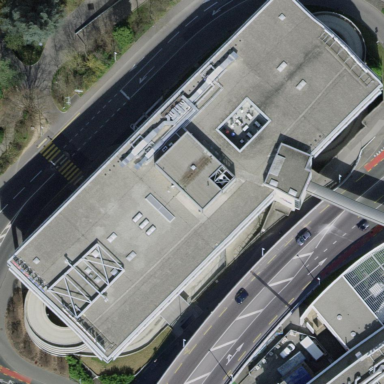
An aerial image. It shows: Multi-storey garage for parking with concrete surface.